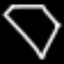
Label: diamond